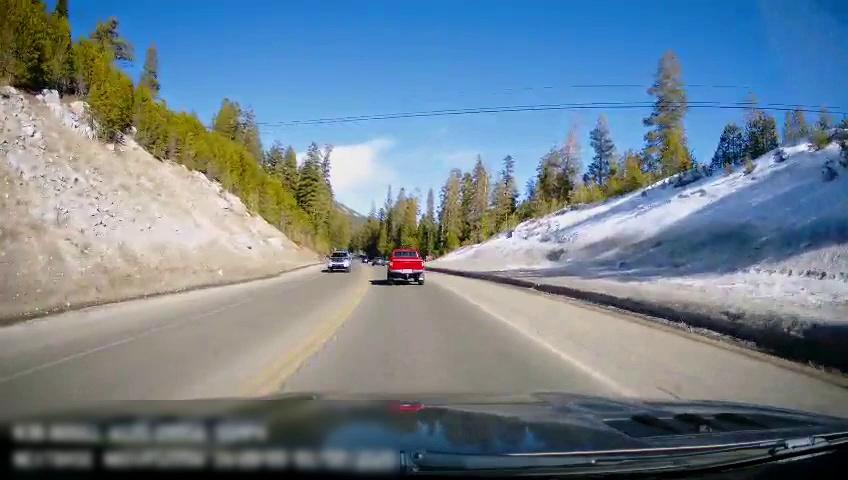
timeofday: Day
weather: Sunny
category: Drivable Space
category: Vehicles | SUV
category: Vehicles | Car
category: Vehicles | Truck
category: Lanes | Opposite Lane
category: Lanes | Opposite Lane
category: Lanes | Current Lane
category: Lanes | Current Lane